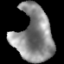
Tissue: lung
Cell type: Epithelial cells
Senescence score: 0.2197
Nuclear area (px): 1967
Mean DAPI intensity: 138.358